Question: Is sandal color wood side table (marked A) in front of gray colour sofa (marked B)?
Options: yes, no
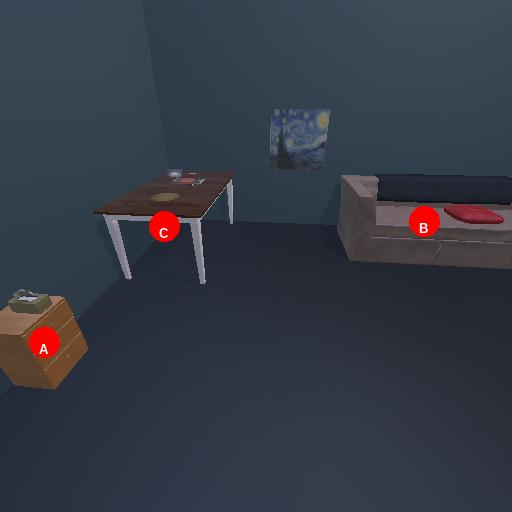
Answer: yes